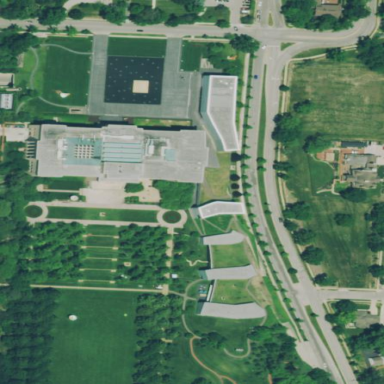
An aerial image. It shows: Park featuring gallery.